Aerial crown-view tile of a tropical tree (Barro Colorado Island, Panama), acquired 20250317:
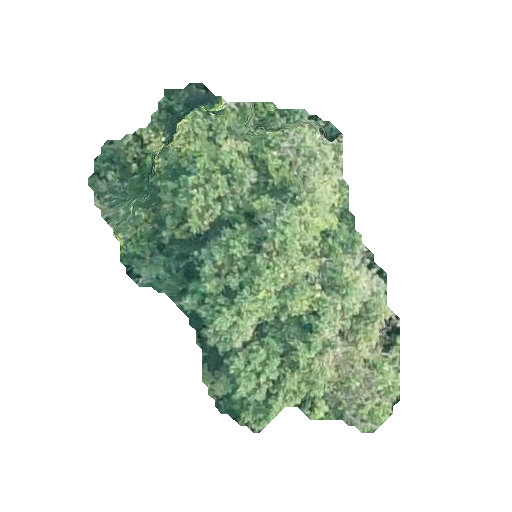
Species: Calophyllum longifolium
GBIF accepted scientific name: Calophyllum longifolium
Crown area: 103.617 m²